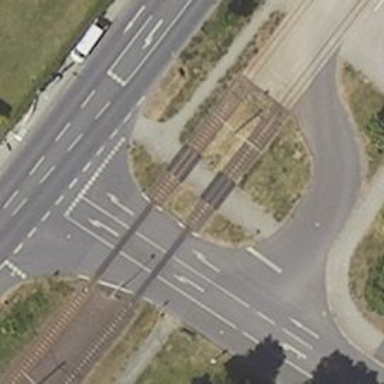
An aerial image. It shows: Tram level crossing on railway.